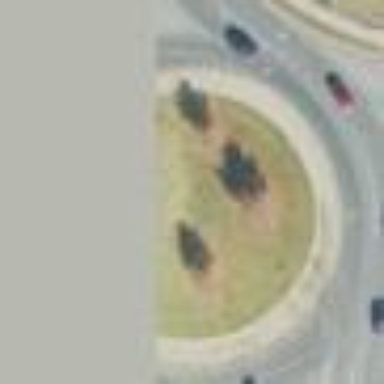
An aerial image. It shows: Roundabout on primary highway.